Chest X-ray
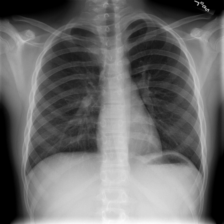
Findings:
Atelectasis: negative
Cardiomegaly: negative
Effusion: negative
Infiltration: positive
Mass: negative
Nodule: negative
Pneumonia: negative
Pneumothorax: negative
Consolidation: negative
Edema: negative
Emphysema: negative
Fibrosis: negative
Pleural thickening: negative
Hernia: negative